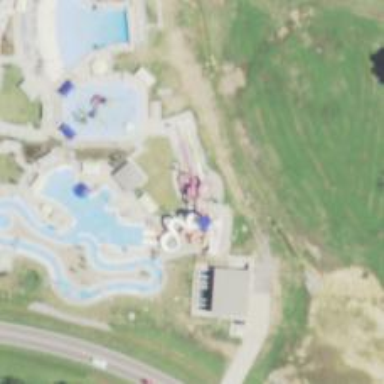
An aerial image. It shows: Water slide attraction.